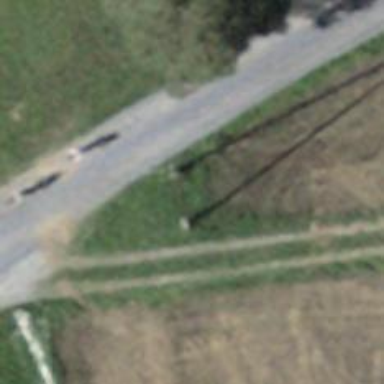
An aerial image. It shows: Power pole.